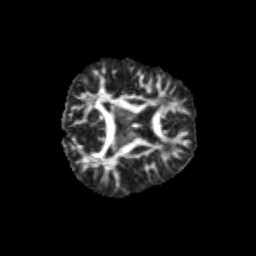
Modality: FA
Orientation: axial
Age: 11
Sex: male
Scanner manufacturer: siemens
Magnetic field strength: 3 T
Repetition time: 3.8 s
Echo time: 0.07 s